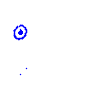
Particle: pion